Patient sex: M
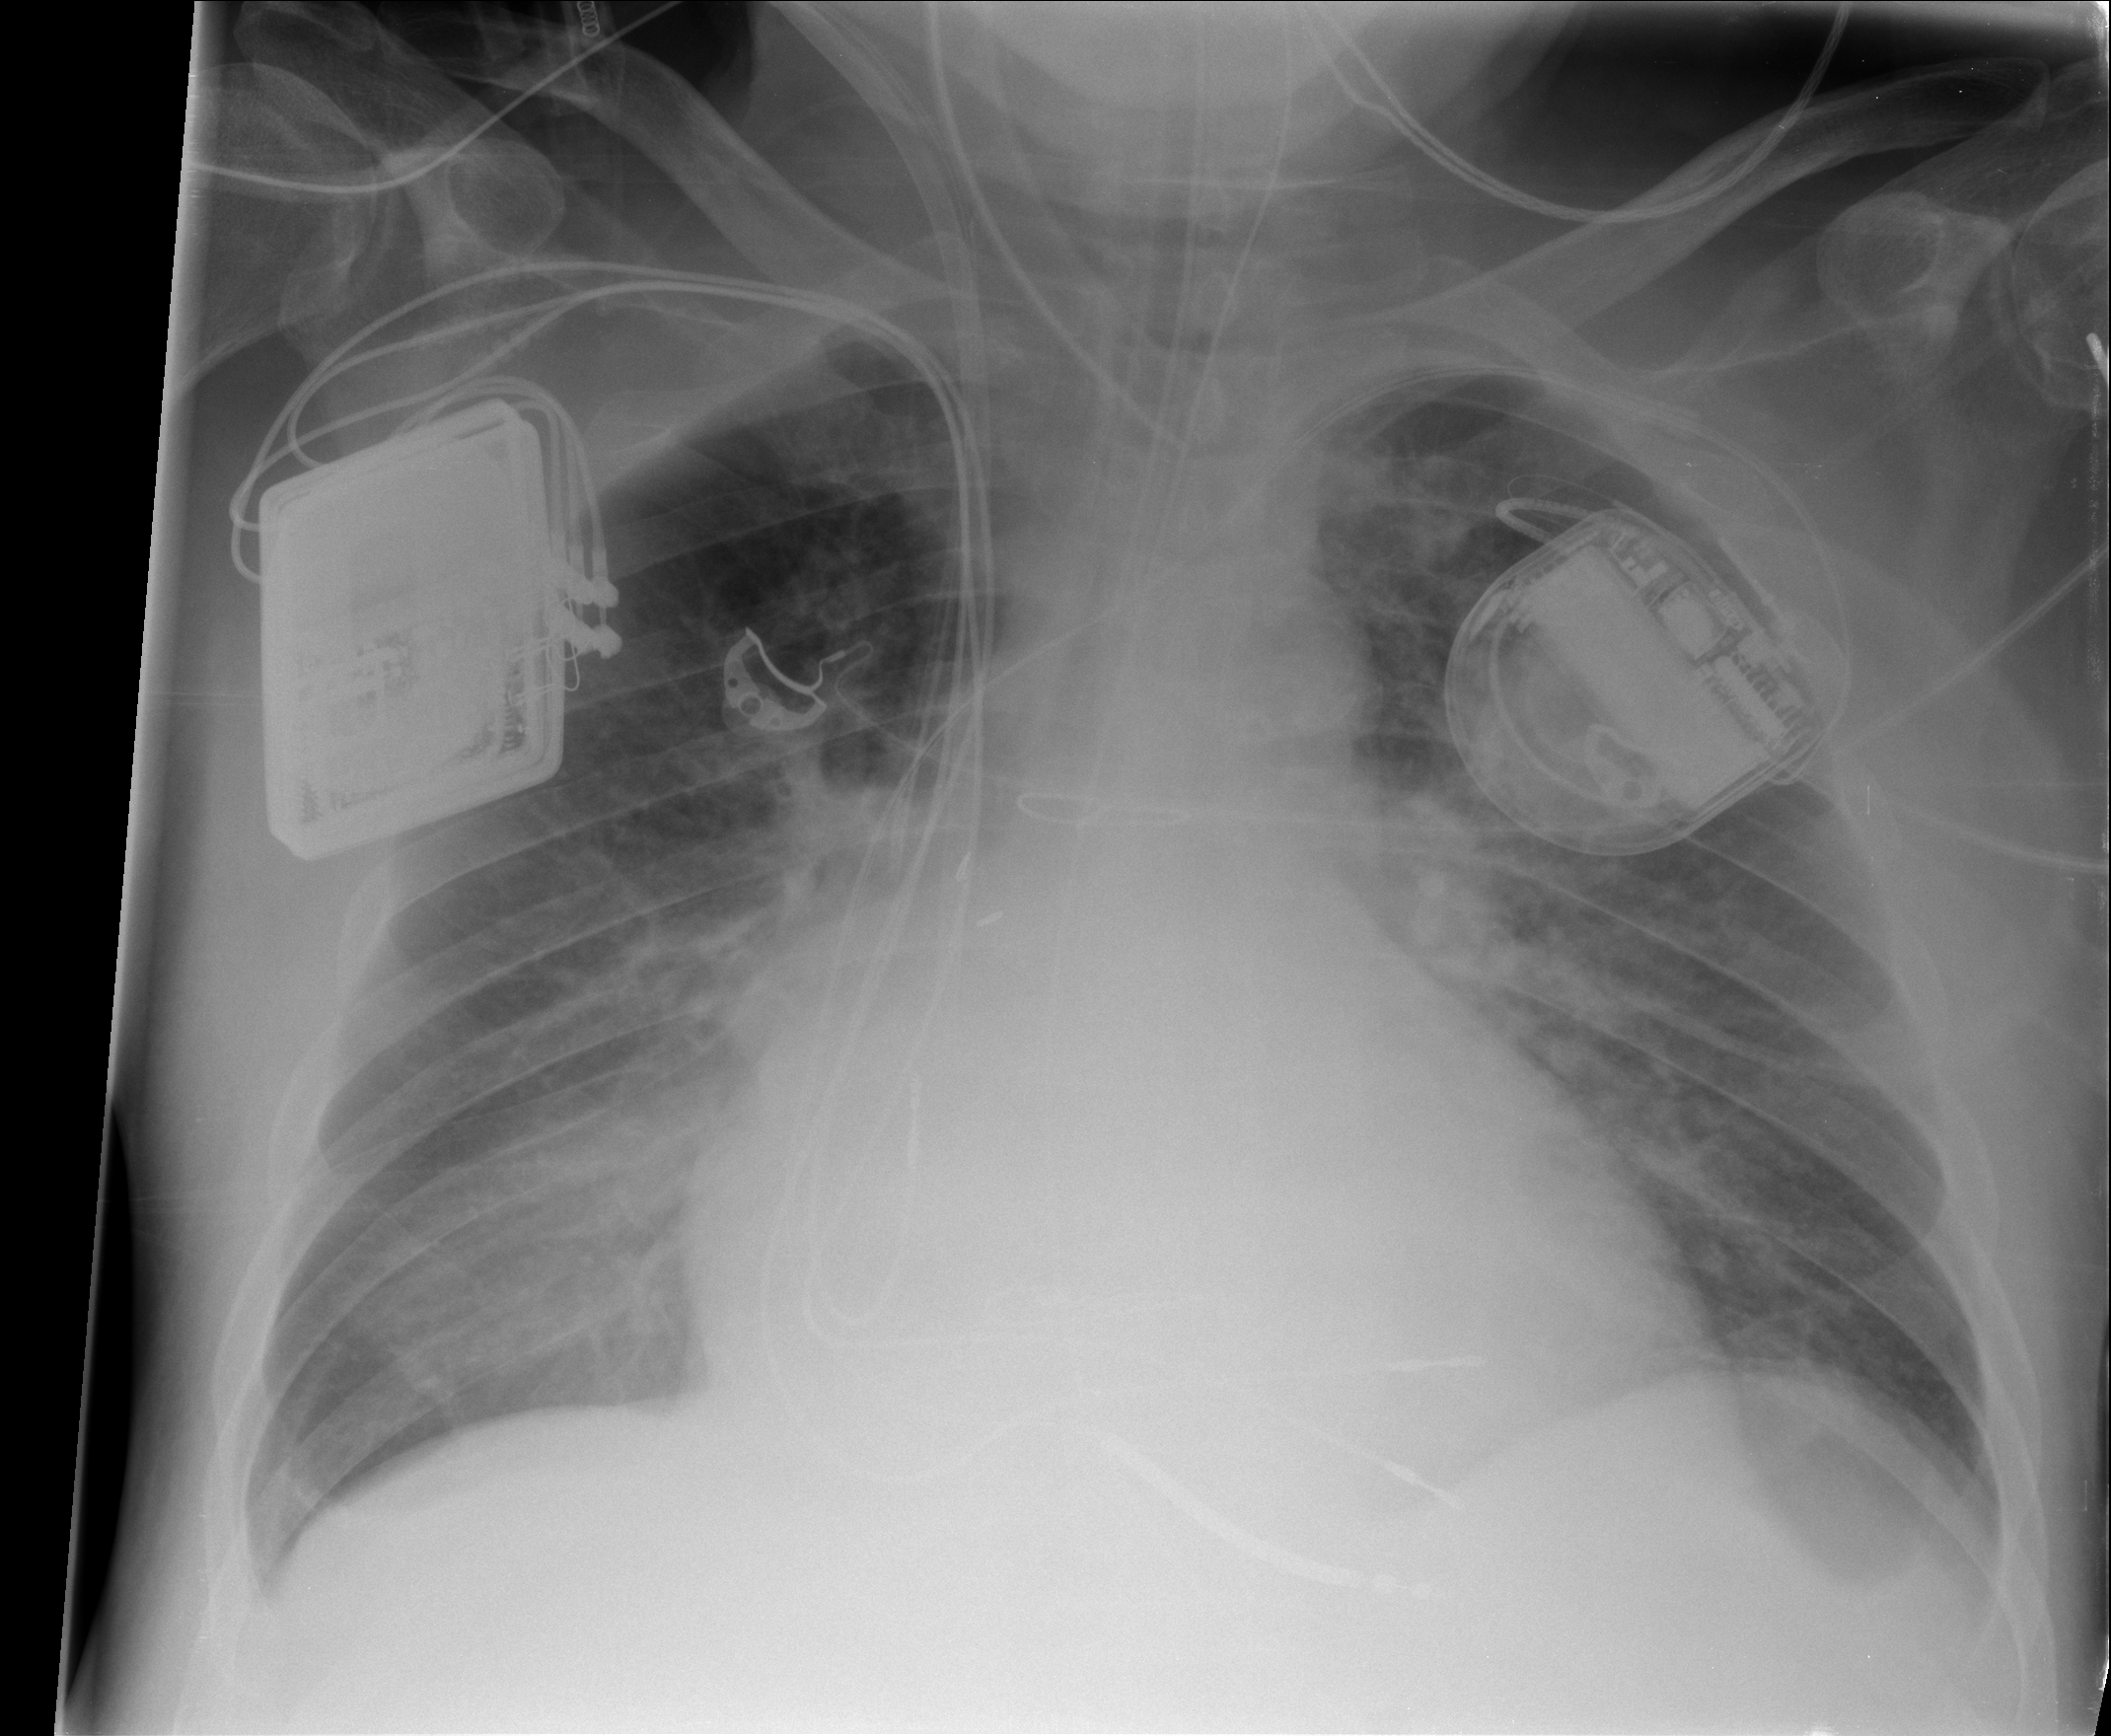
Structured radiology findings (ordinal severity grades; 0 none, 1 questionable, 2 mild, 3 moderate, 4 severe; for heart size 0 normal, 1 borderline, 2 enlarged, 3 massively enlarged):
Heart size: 2
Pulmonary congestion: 1
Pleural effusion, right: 0
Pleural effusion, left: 0
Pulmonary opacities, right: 2
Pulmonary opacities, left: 2
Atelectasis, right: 0
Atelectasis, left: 0